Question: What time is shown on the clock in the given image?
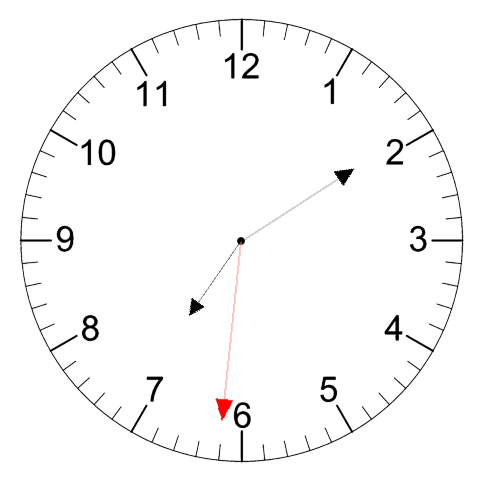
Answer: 07:09:31